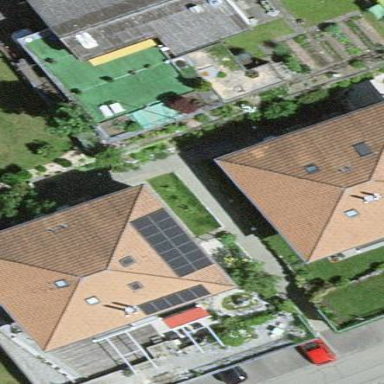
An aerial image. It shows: Residential building.